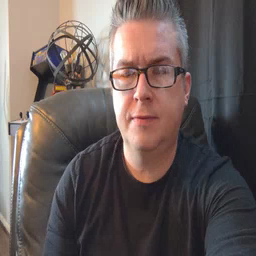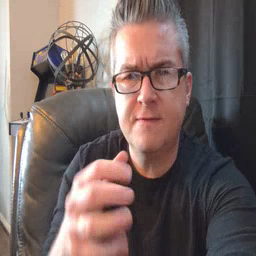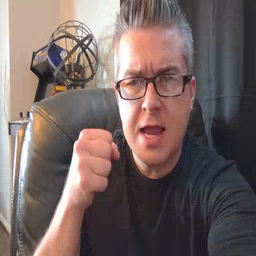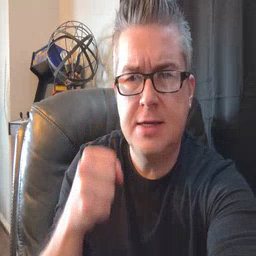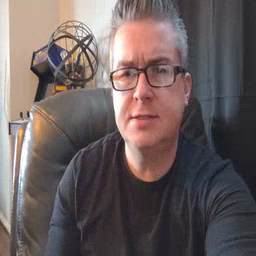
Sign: fast